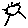
Label: sun